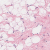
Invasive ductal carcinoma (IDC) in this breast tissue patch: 0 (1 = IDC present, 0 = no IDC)